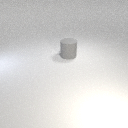
large gray rubber cylinder